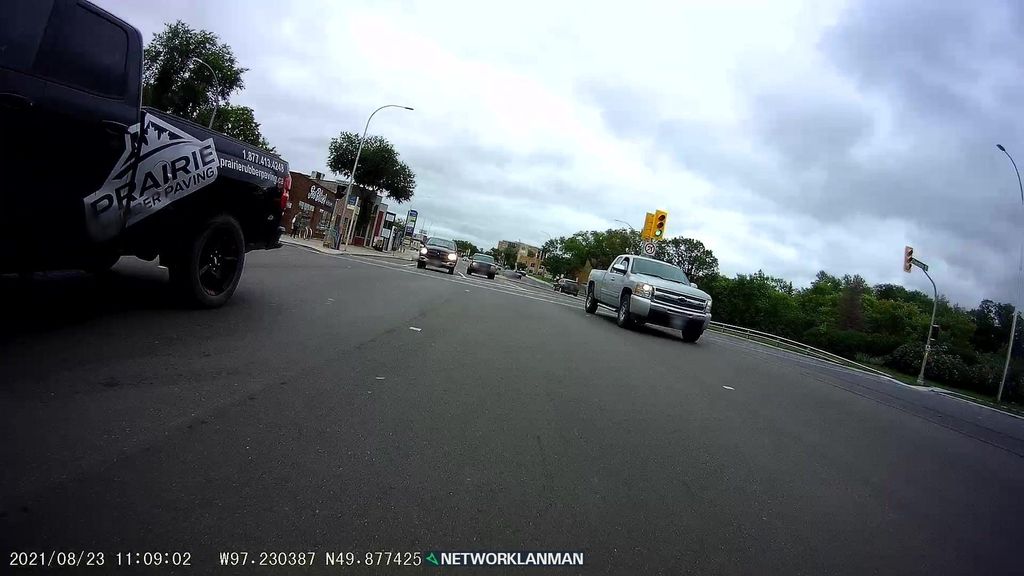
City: winnipeg